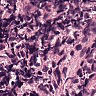
Metastatic tissue present: no